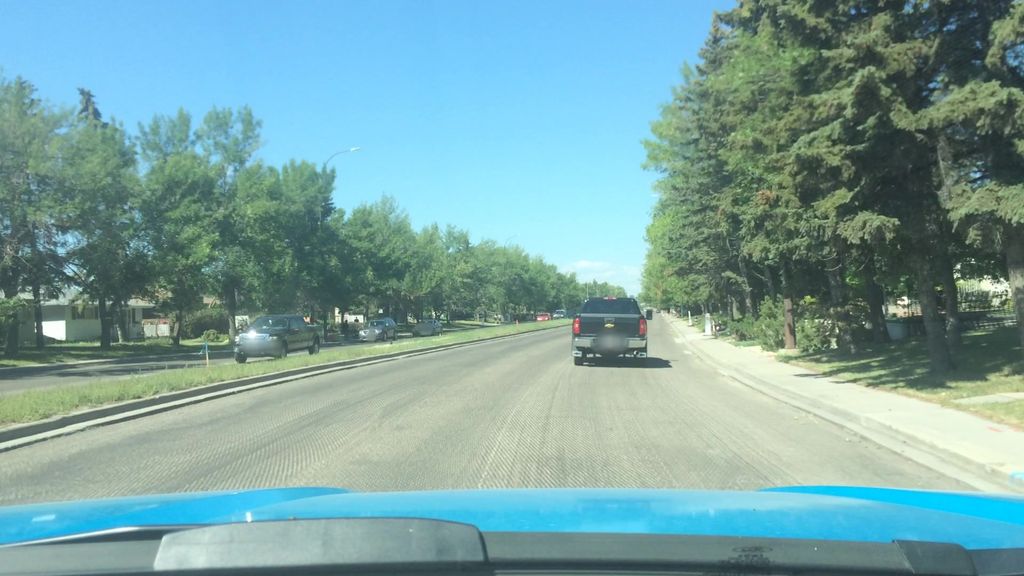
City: calgary